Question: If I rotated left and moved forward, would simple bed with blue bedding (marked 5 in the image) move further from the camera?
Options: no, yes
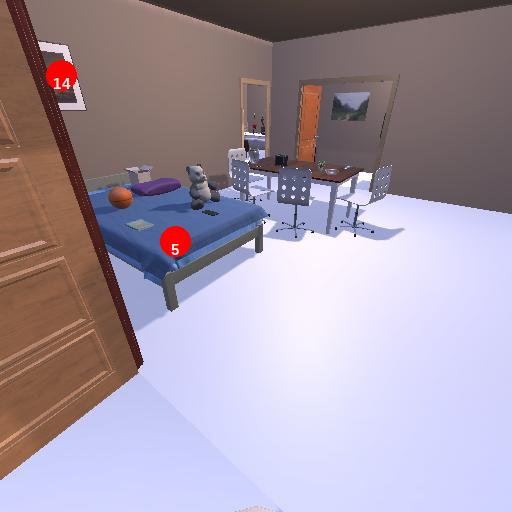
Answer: no